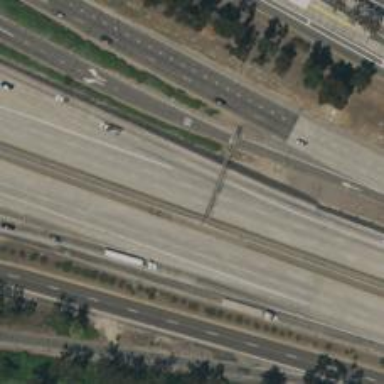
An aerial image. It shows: Motorway junction.